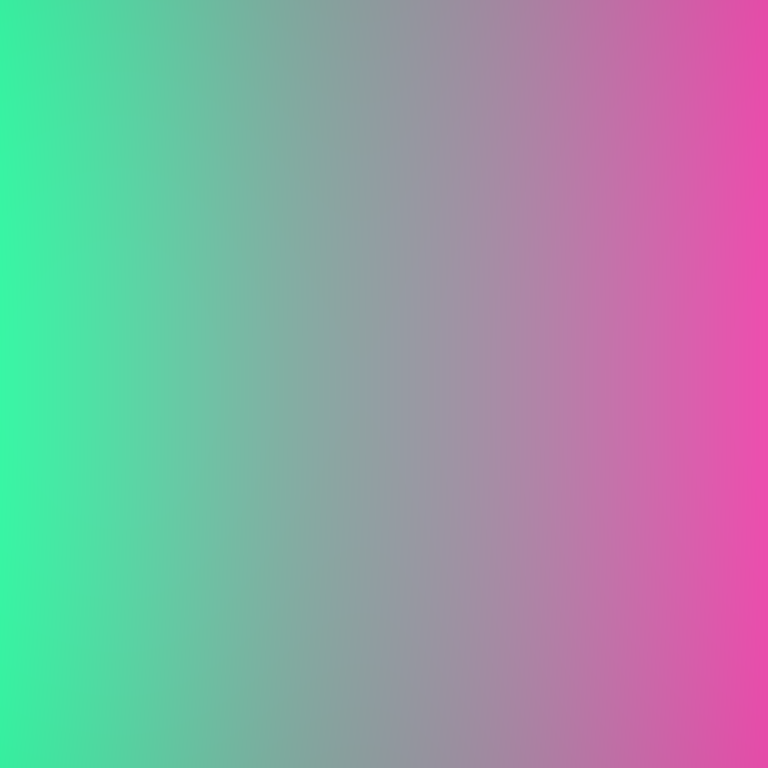
Abstract light effect, smooth gradient from vibrant green to soft pink, calm atmosphere, diffuse light, no room, no furniture, no objects.